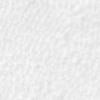
Label: no_change